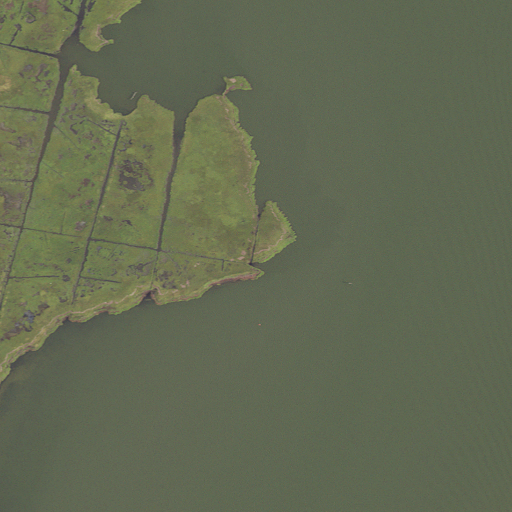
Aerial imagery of cape in Maryland named Grays Point containing open water and herbaceous wetlands